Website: bh-photo
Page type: address-validator
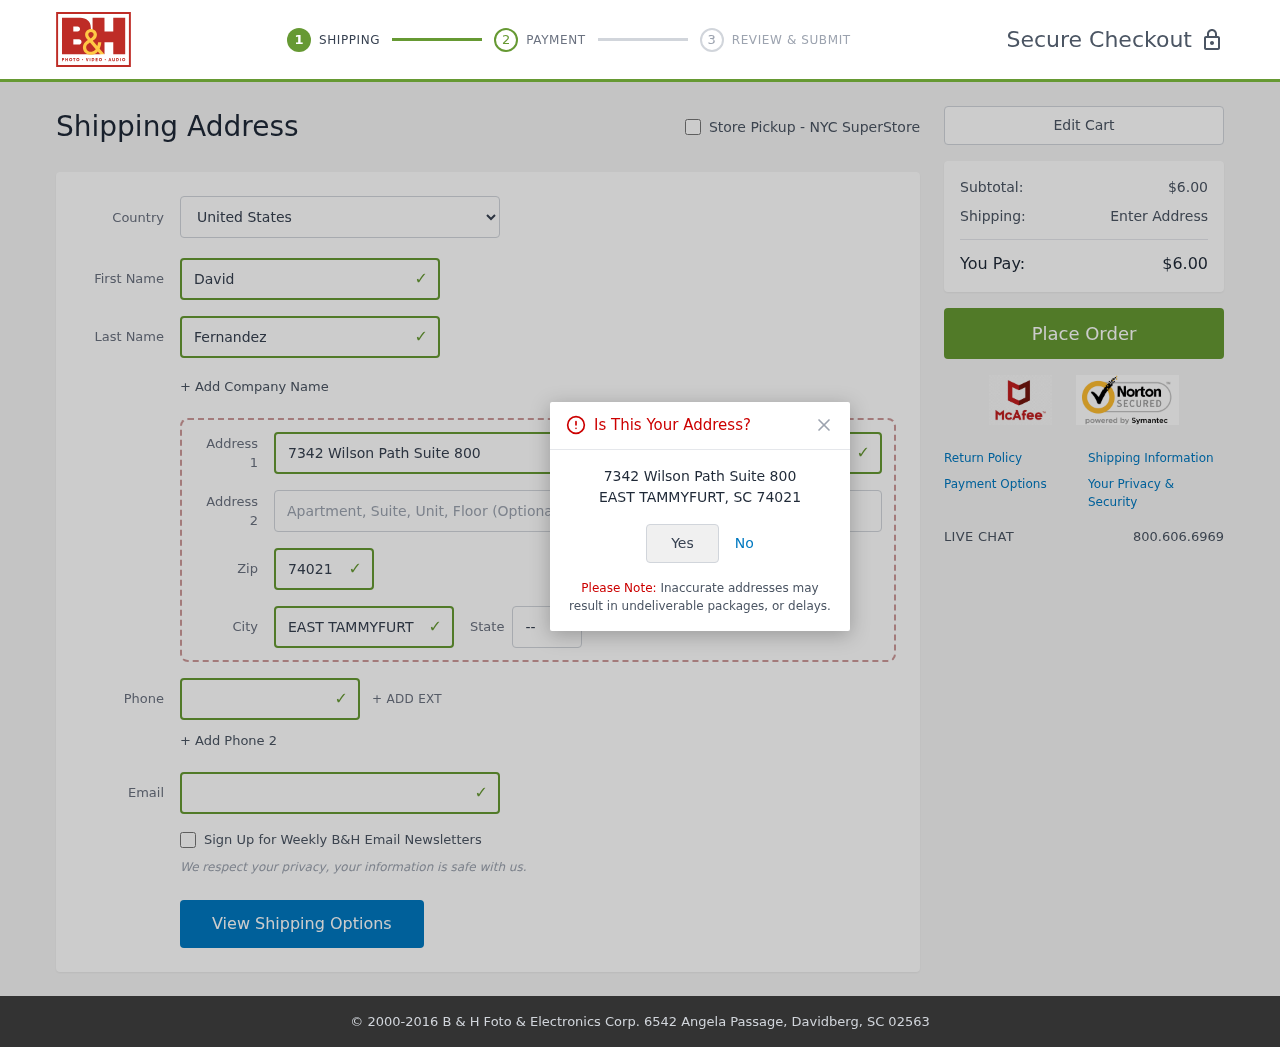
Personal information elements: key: PII_CITY
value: East Tammyfurt
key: PII_COUNTRY
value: United States
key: PII_EMAIL
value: david_fernandez@gmail.com
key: PII_FIRSTNAME
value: David
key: PII_LASTNAME
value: Fernandez
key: PII_PHONE
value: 6166758435
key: PII_POSTCODE
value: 74021
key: PII_STATE_ABBR
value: SC
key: PII_STREET
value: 7342 Wilson Path Suite 800
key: PII_CITY_CONFIRM
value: EAST TAMMYFURT
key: PII_POSTCODE_FULL
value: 74021
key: PII_POSTCODE_NUMERIC
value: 74021
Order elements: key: ORDER_SUBTOTAL
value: $6.00
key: ORDER_TOTAL
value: $6.00